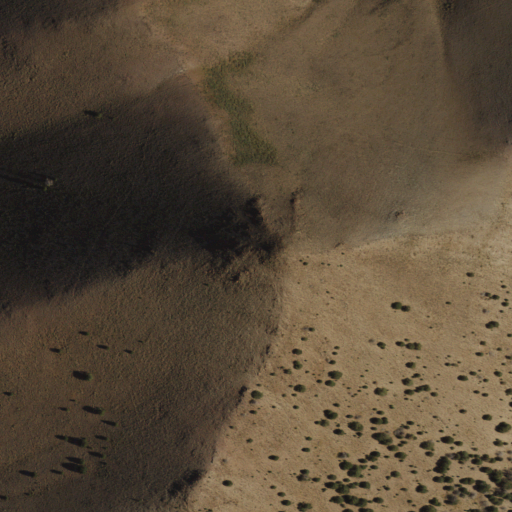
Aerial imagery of mountain in Nevada named Mount Lincoln containing shrub and evergreen forest